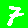
Digit: 7